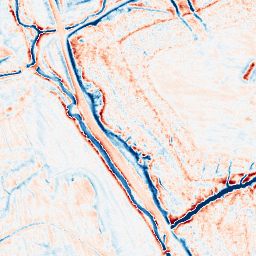
Category: edge_preserving
Decomposition family: anisotropic_diffusion
Decomposition parameters: iterations: 20
kappa: 100
gamma: 0.2
Upsampling method: regularized
Upsampling parameters: scale: 2
lambda_reg: 0.01
Upsampling scale: 2